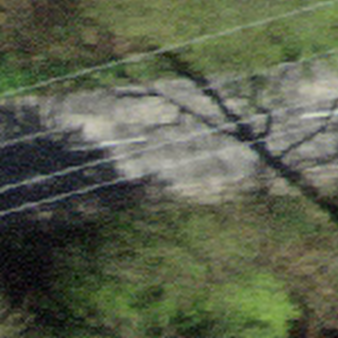
Label: other